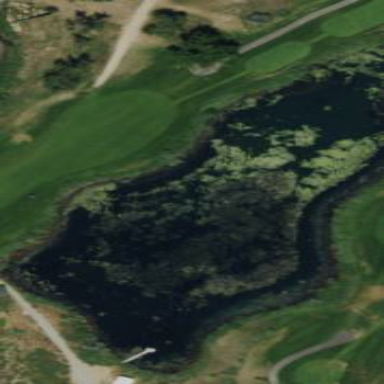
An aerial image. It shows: Picturesque scene of golf course with lateral water hazard.